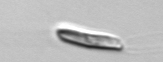
Label: Chrysochromulina